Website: lowes
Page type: order-tracking
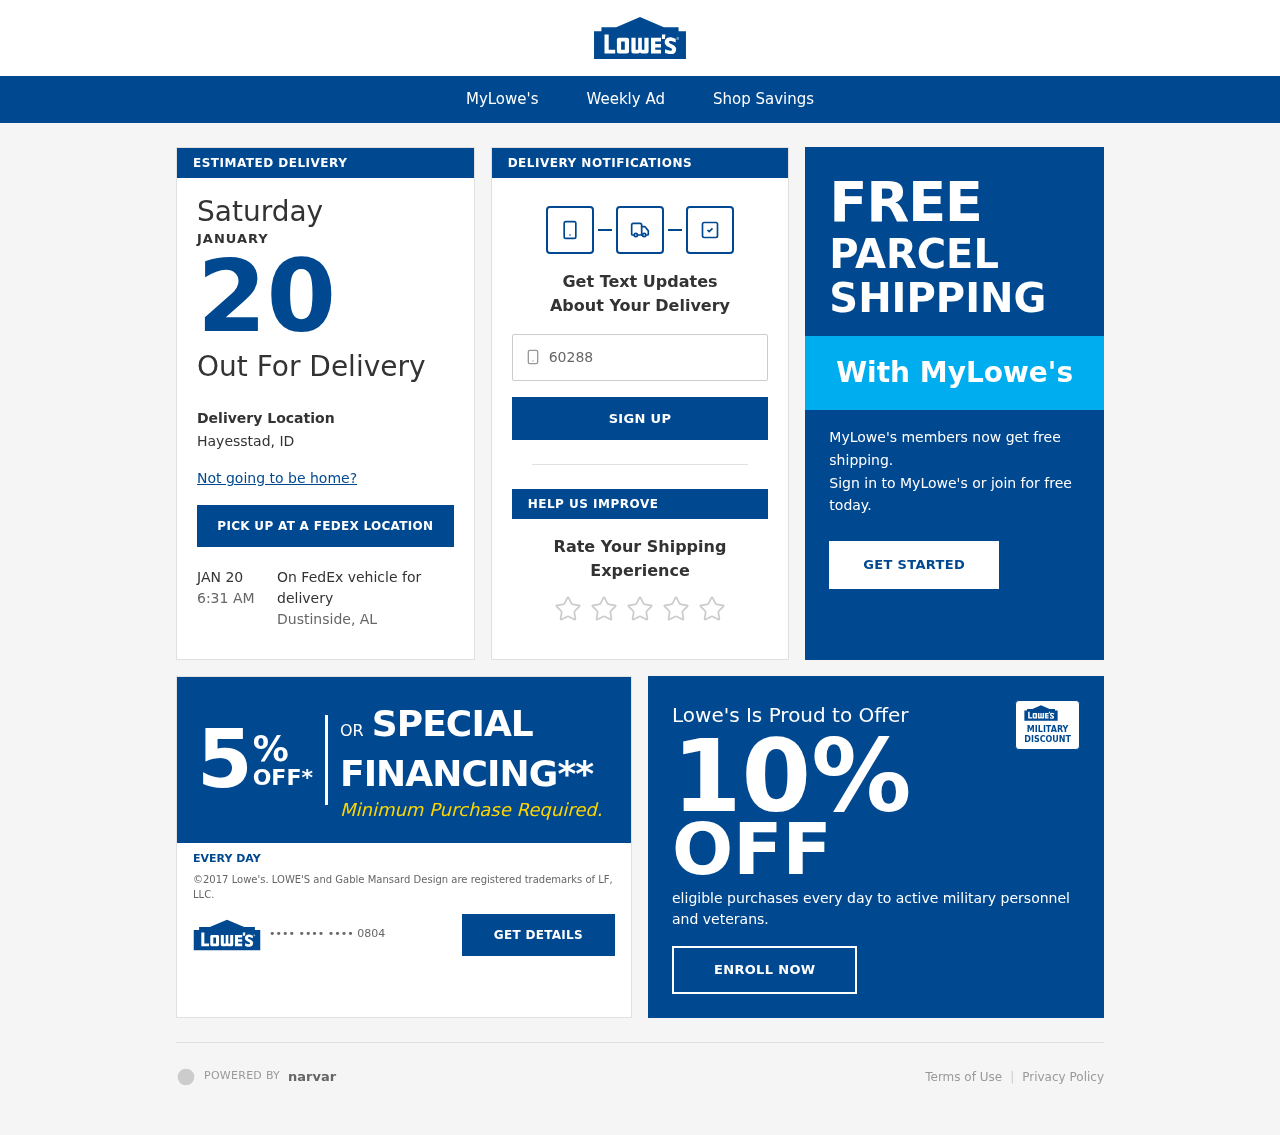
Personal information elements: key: PII_CARD_LAST4
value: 0804
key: PII_PHONE
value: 6028860027
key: PII_CITY_STATE
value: Hayesstad, ID
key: PII_CITY_STATE2
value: Dustinside, AL
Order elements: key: ORDER_DELIVERY_DATE
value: JAN 20
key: ORDER_DELIVERY_DATE
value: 6:31 AM
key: ORDER_DELIVERY_DATE
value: JANUARY
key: ORDER_DELIVERY_DATE
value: Saturday
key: ORDER_DELIVERY_DATE
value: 20